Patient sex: F
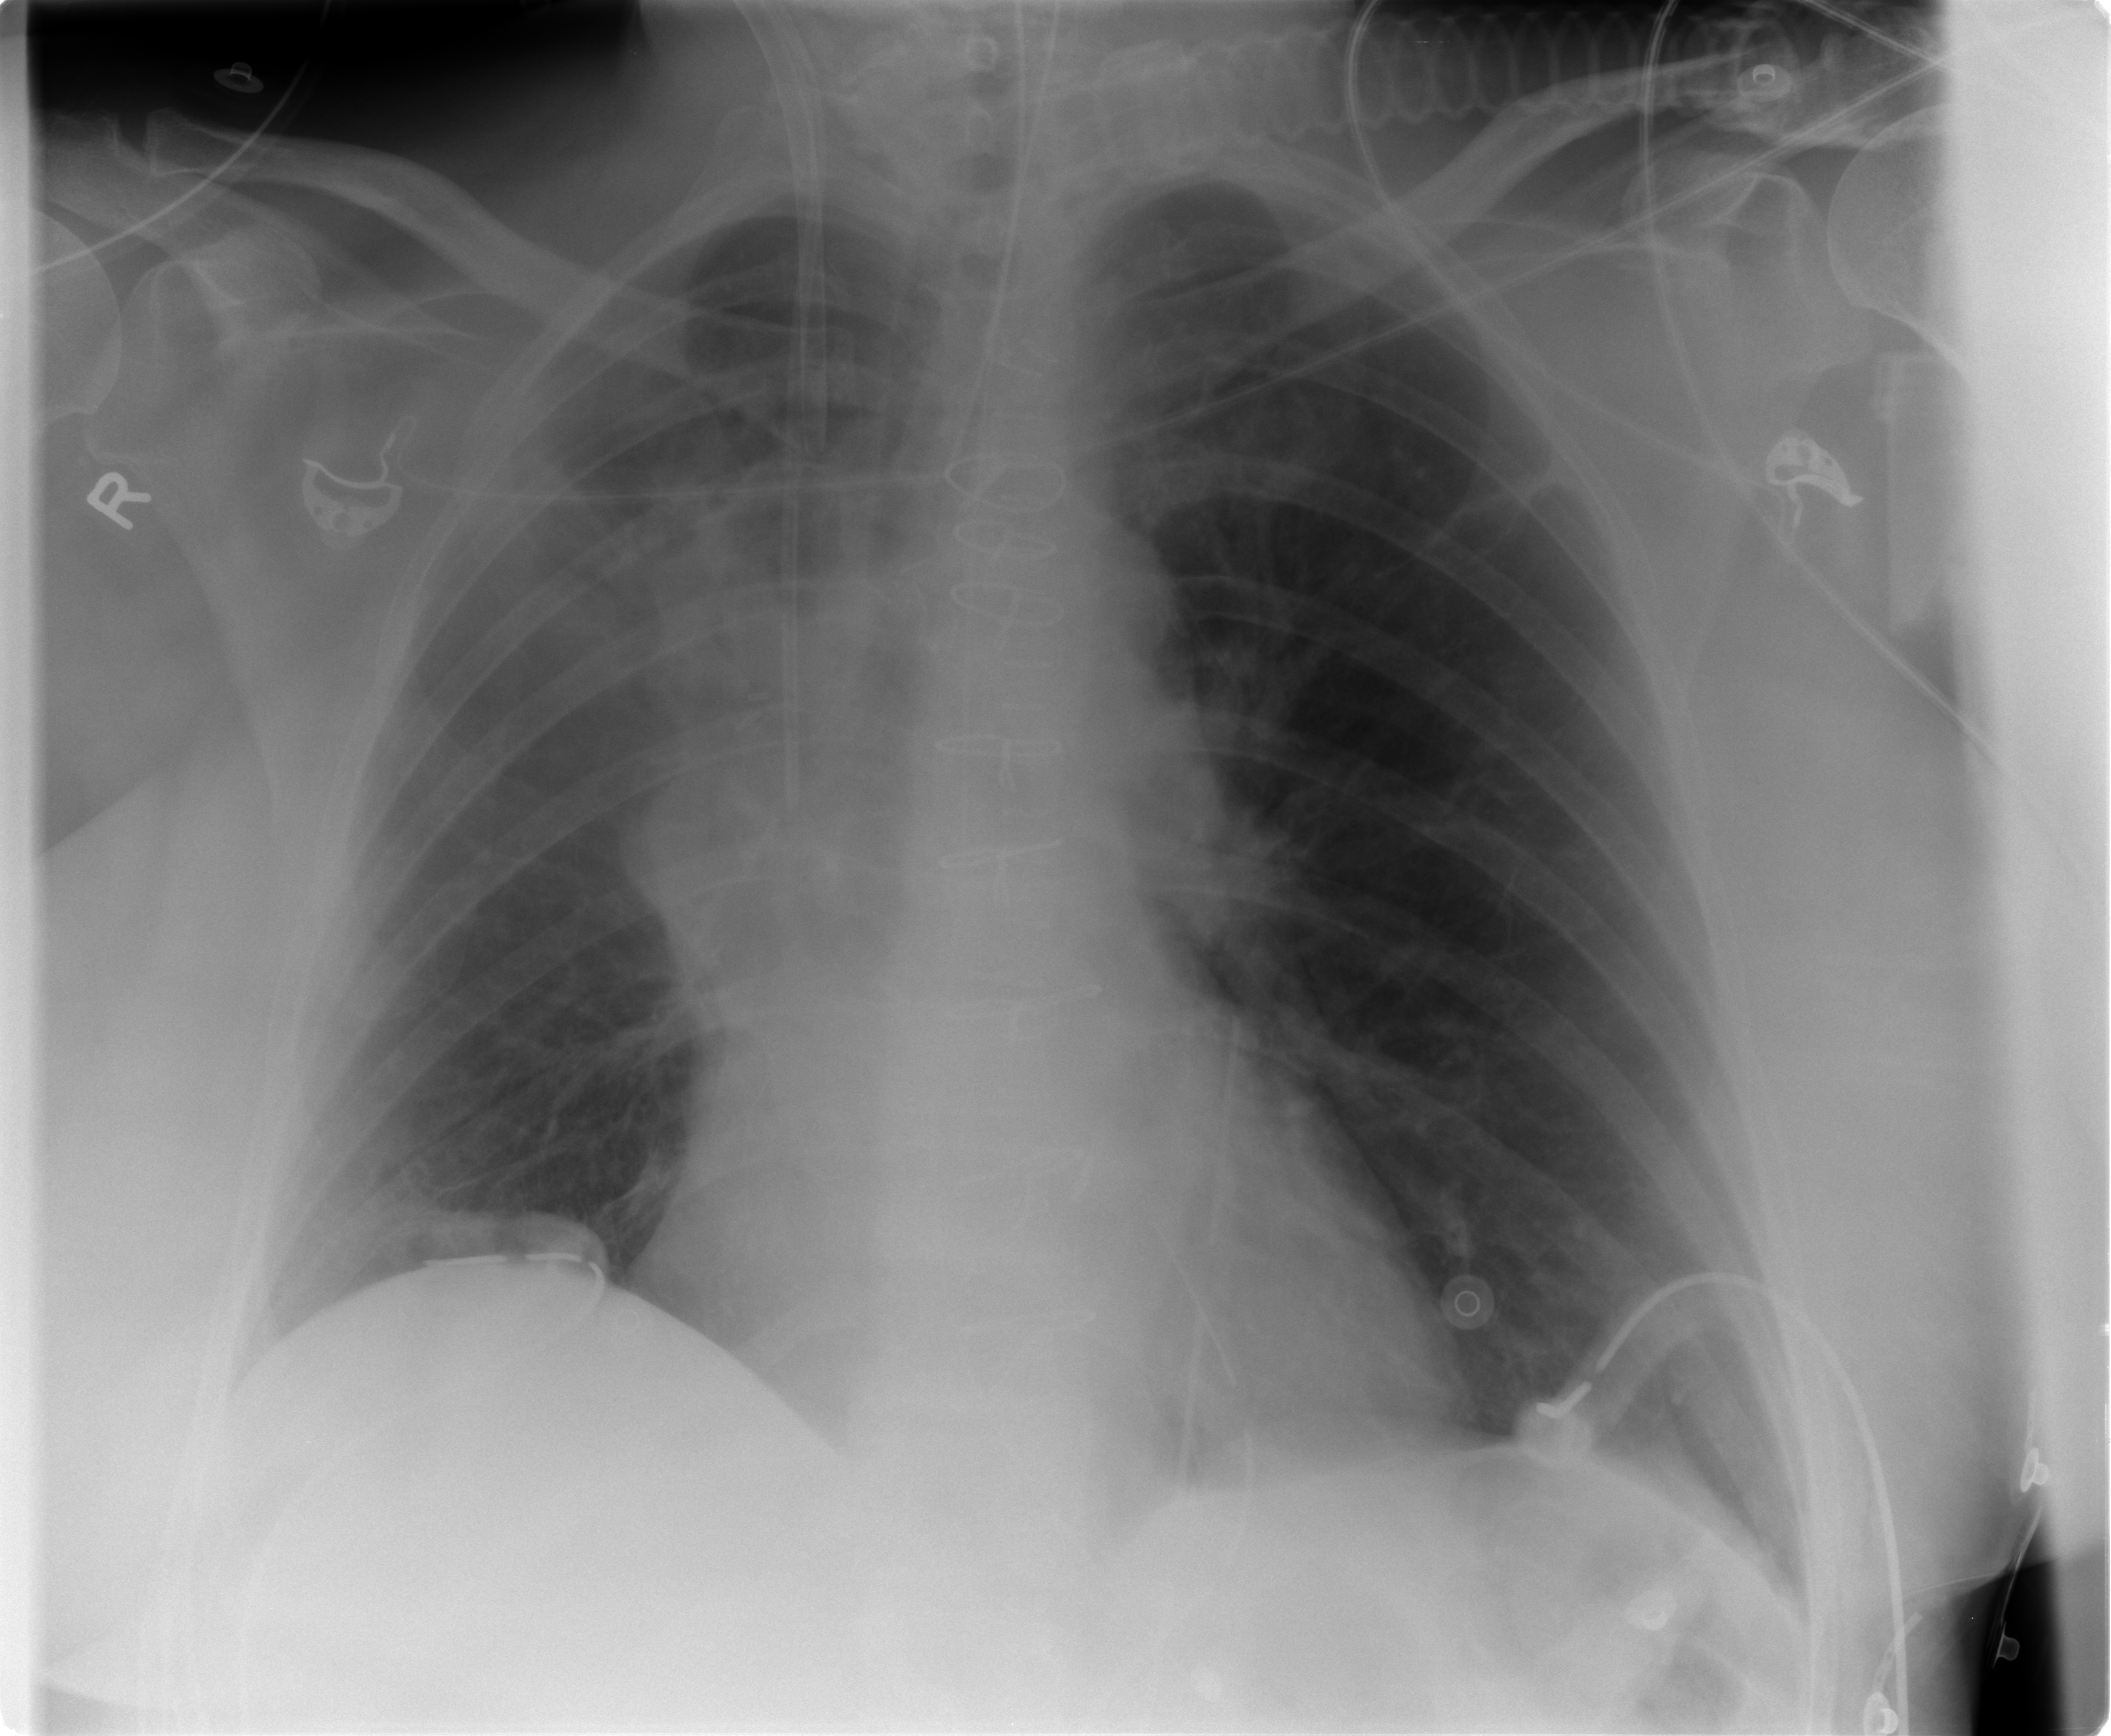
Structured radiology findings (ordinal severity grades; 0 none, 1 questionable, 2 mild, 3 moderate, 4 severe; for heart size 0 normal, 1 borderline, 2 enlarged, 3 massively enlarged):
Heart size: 0
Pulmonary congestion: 2
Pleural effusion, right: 0
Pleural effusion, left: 0
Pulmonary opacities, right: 0
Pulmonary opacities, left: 0
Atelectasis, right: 3
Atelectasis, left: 0